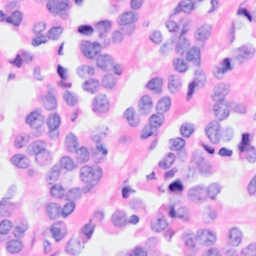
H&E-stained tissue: Breast